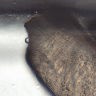
Metastatic tissue present: no